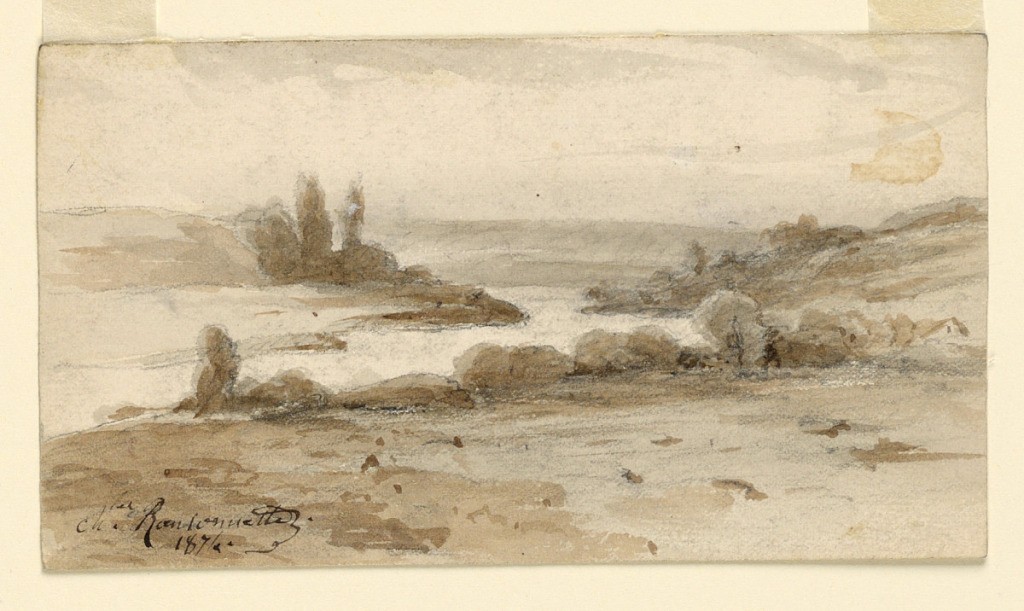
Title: A Landscape
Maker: Charles Nicolas Ransonnette, French, 1793 - 1877
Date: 1874
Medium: Black crayon, brush and brown watercolor on paper
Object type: Drawing
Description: A stream is shown winding through a hilly country. Houses are shown in the right middle plane.